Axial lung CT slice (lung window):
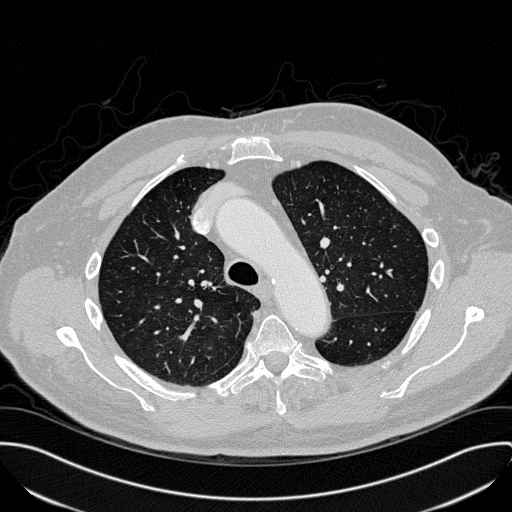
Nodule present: no